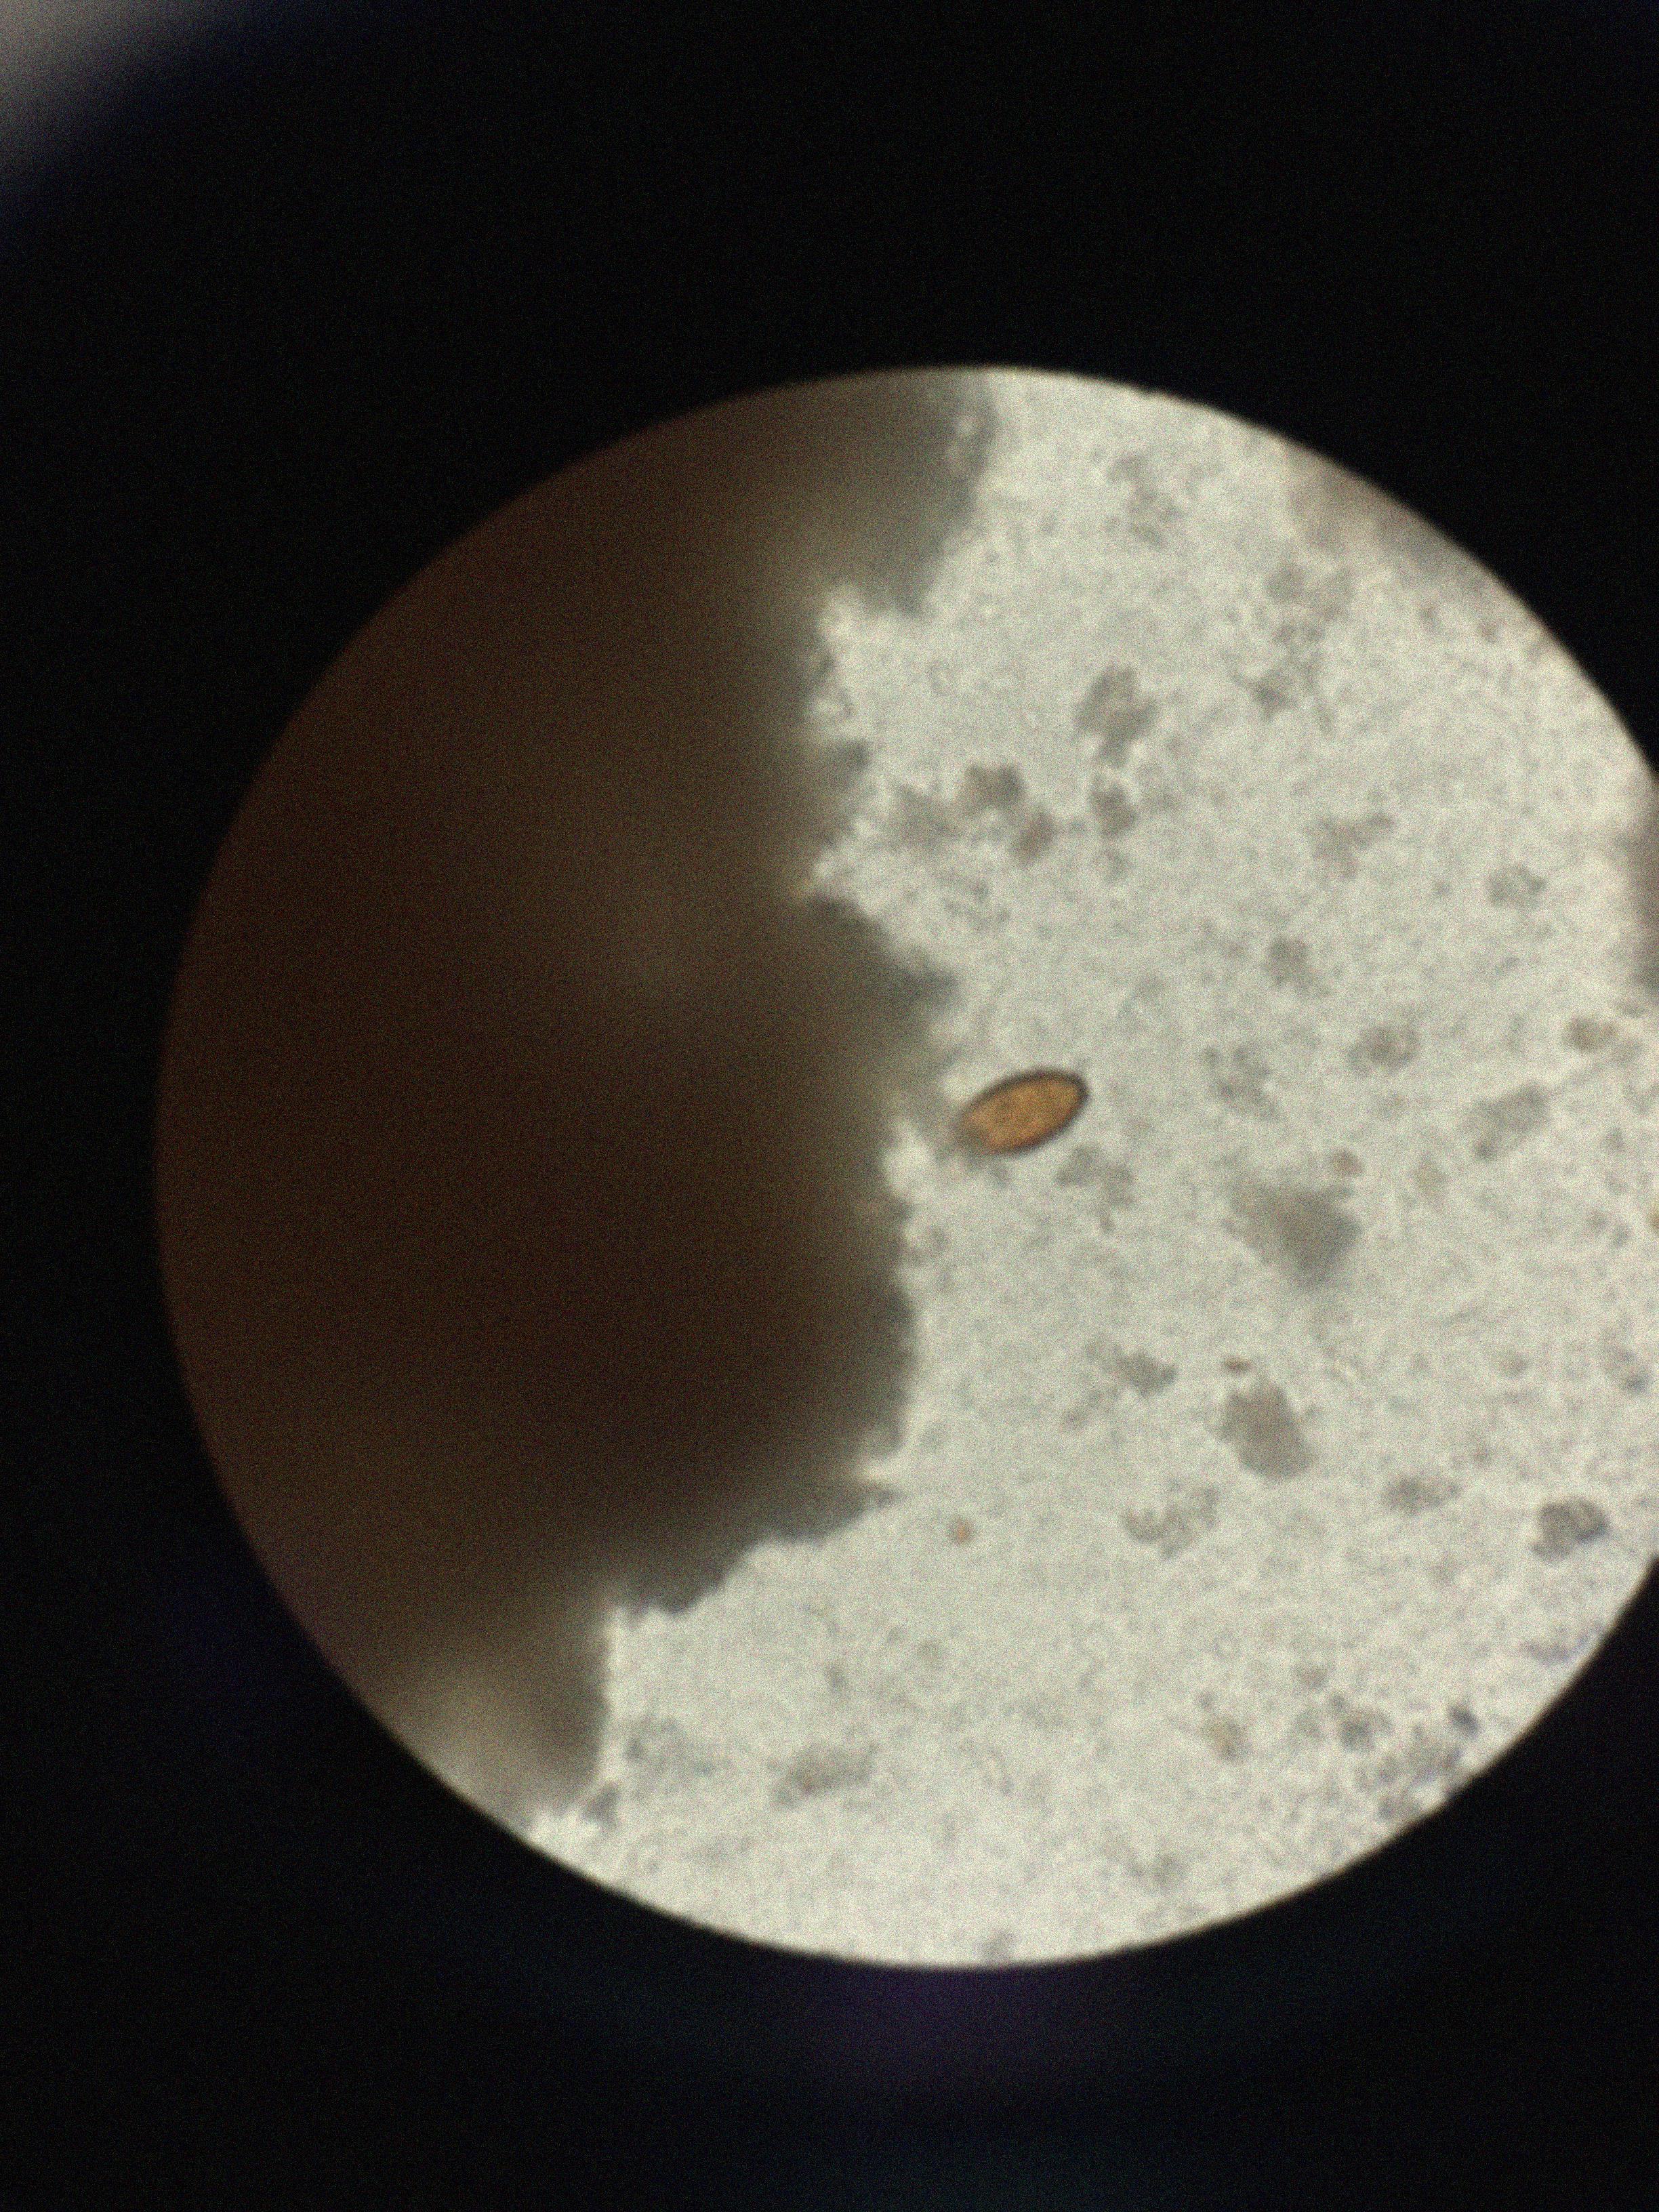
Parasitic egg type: Trichuris trichiura